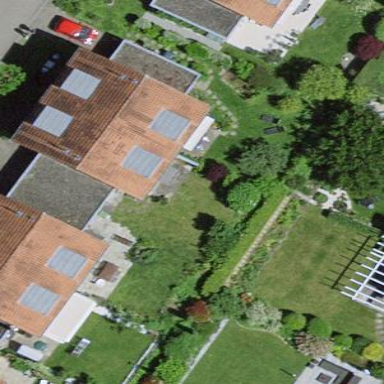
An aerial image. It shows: Simple and straightforward house.